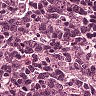
Metastatic tissue present: no